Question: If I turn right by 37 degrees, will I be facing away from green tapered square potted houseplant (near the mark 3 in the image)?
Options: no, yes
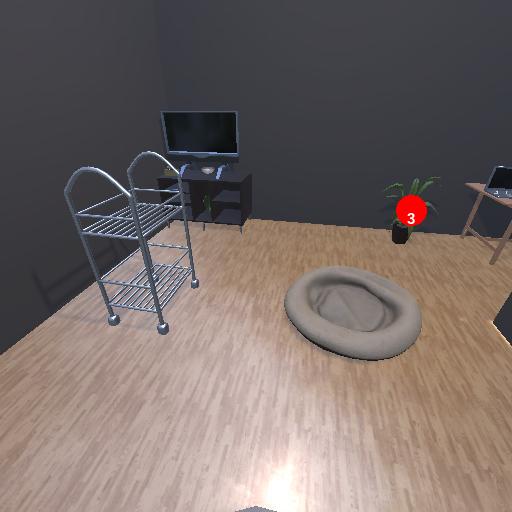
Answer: no